Question: Count the number of objects in the diagram.
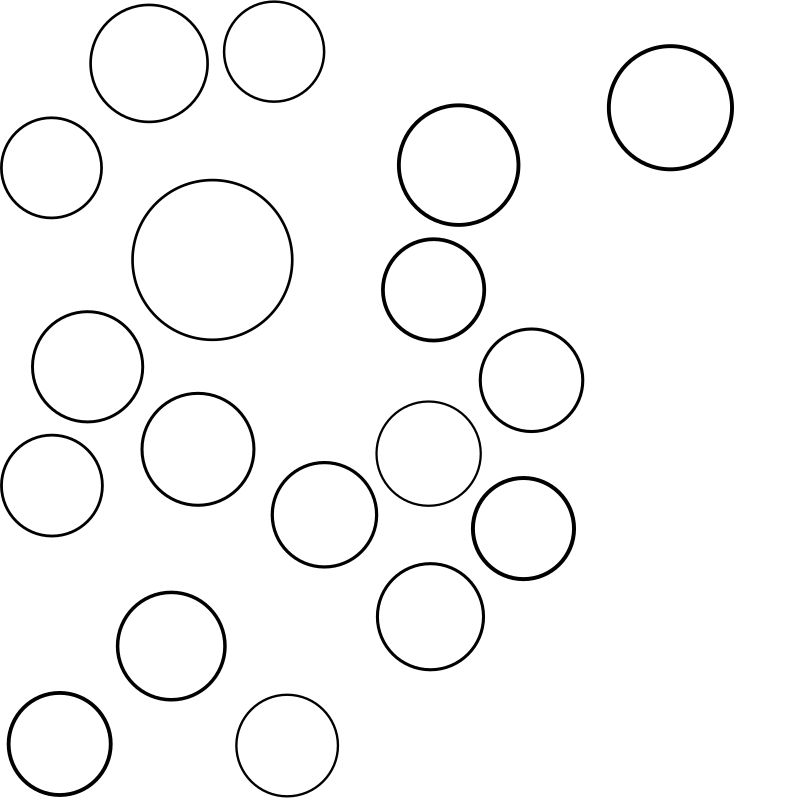
Answer: 18